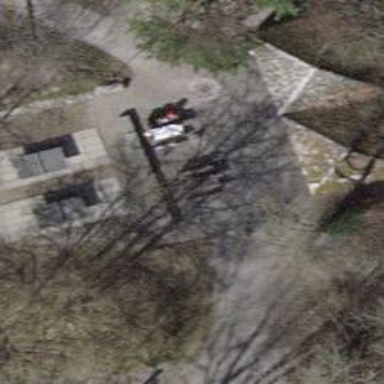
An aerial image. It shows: Picnic table located in leisure land area.